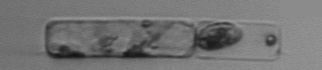
Label: Guinardia_delicatula_TAG_internal_parasite